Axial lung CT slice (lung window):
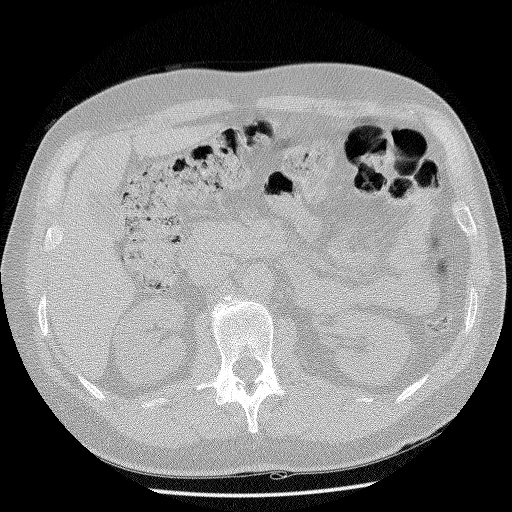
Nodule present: no